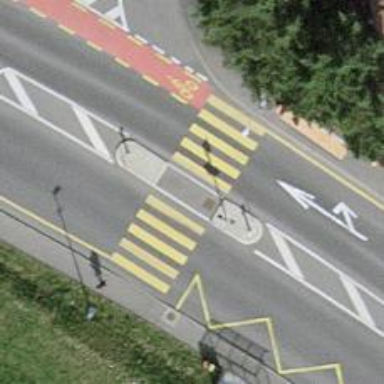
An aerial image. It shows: Secondary road with asphalt surface and designated cycle lane.